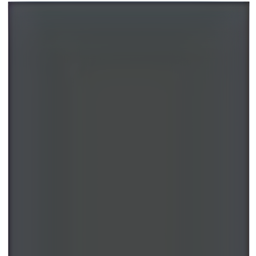
Name: footprints
Emoji: 👣
Group: People & Body
Sub-group: person-symbol